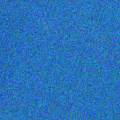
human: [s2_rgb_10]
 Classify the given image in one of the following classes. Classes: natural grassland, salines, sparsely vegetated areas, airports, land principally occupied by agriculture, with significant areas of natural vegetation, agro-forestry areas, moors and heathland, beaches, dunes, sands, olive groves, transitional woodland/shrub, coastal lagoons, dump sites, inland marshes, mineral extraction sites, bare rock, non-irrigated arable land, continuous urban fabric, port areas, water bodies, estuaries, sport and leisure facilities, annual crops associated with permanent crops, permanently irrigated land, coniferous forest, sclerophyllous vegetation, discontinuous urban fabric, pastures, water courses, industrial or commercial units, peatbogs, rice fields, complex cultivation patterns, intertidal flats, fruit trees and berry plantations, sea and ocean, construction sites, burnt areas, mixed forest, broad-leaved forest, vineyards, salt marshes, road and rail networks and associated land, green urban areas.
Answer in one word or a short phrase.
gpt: sea and ocean